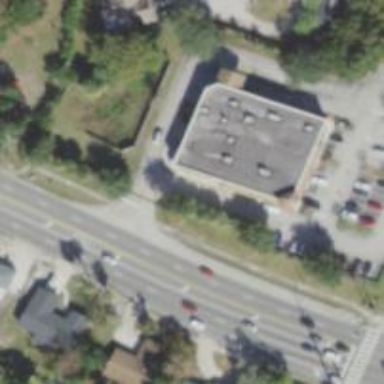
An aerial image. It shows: Pharmacy providing healthcare services.